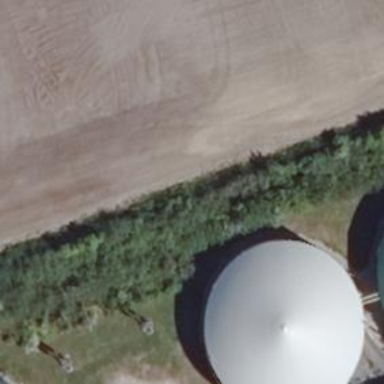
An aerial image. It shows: Domed storage tank building.